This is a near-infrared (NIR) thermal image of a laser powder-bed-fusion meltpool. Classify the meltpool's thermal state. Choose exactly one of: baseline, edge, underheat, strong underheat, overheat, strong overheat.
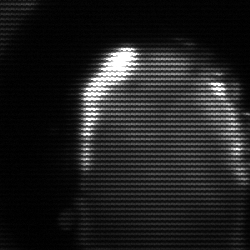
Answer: baseline